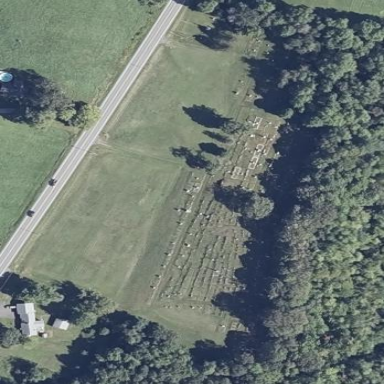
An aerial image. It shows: Cemetery.